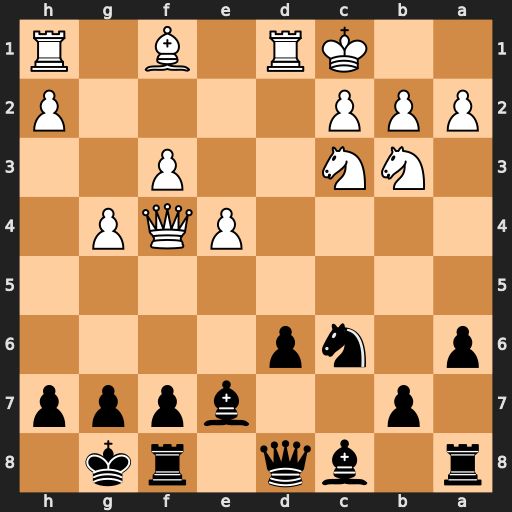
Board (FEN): r1bq1rk1/1p2bppp/p1np4/8/4PQP1/1NN2P2/PPP4P/2KR1B1R
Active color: b
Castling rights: -
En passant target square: -
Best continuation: Bg5 Qxg5 Qxg5+